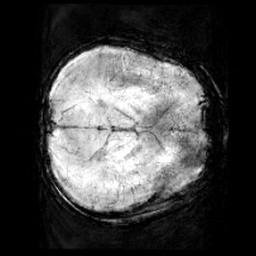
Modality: minIP
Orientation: axial
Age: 10
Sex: male
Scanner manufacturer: siemens
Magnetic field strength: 3 T
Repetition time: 0.027 s
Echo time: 0.02 s